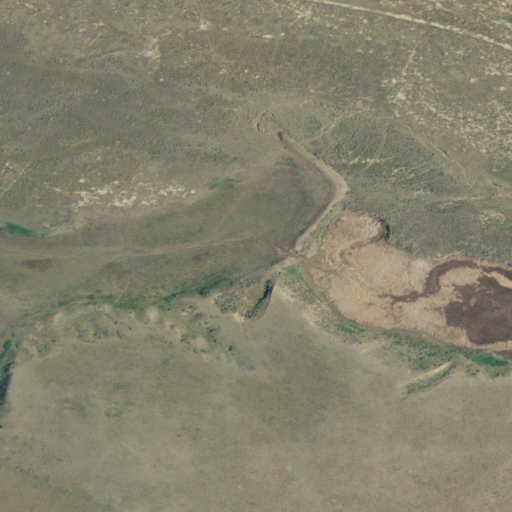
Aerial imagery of valley in Montana named Best Coulee containing grassland, herbaceous wetlands, shrub, and woody wetlands